Question: please just point me in the right direction or tell me what to look up to solve this:
I have a "tree" object that holds "node" objects. (actually it's called a directed graph).
Each node holds the fields string "name" and "list" that contains the next nodes.
How can I create lists of all possible node names from the head node to the foot node?
each list is to hold a path from head to foot. the number of nodes from head to foot is always the same i.e: 6.
this is what the tree looks like:

that diagram should give me:
'''
list 1: n1,n2,n4,n5,n7,n9,n13.
lsit 2: n1,n2,n4,n6,n8,n9,n13.
list 3: n1,n2,n4,n10,n11,n12,n13
'''
and so on.
could some simply point me in the right direction? what kind of recursive algorithm should i use? should i use a recursive method or only loops? (i need to use this on the result of the dikstra algorithm.)
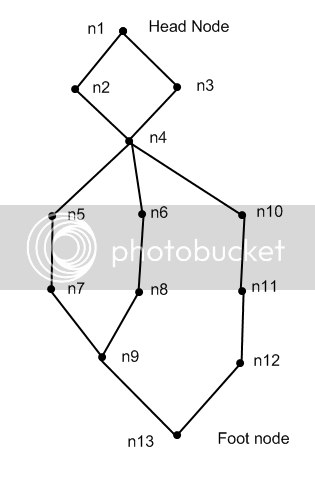
Answer: Do either a BFS or a DFS, and keep track of the path along with the node. When the node has no more children, dump the path. Note that you have a graph/forest instead of a tree, but the algorithm I outlined will work just the same.
To start you off using a BFS:
'''
Step 1. [n1]
Step 2. [n2(n1), n3(n1)]
Step 3. [n3(n1), n4(n1,n2)]
Step 4. [n4(n1, n2), n4(n1, n3)]
Step 5. [n4(n1, n3), n5(n1, n2, n4), n6(n1, n2, n4), n10(n1, n2, n4)]
Step 6. [n5(n1, n2, n4), n6(n1, n2, n4), n10(n1, n2, n4), n5(n1, n3, n4), n6(n1, n3, n4), n10(n1, n3, n4)]
'''
...
and so on. In the end you will have your paths. which will get printed out. You can implement this algorithm without requiring recursion. Just loop till the array is empty.
Makes sense?